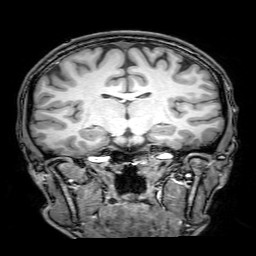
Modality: T1w
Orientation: sagittal
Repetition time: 0.00828 s
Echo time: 0.00388 s